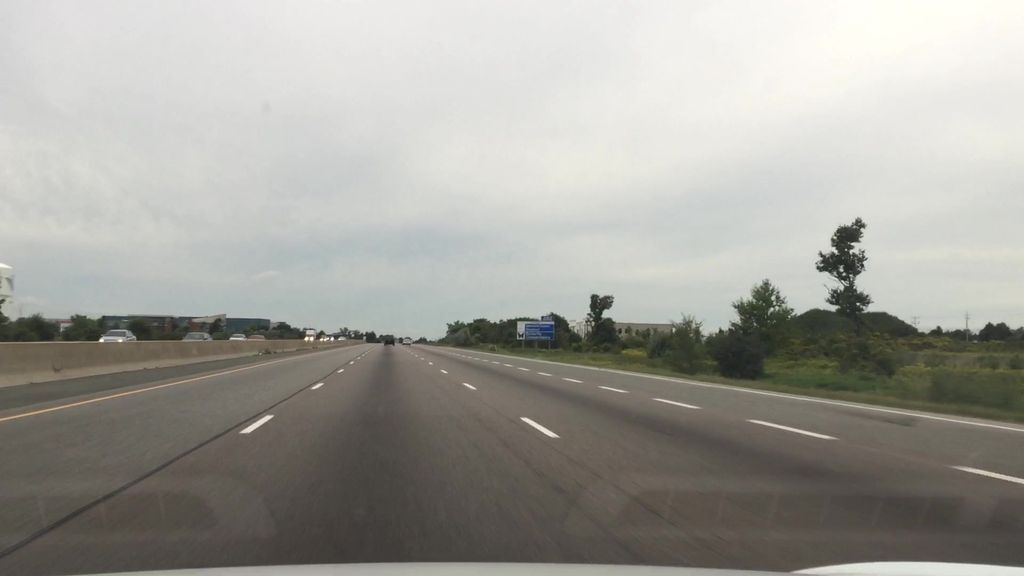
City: kitchener-waterloo